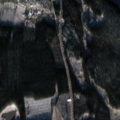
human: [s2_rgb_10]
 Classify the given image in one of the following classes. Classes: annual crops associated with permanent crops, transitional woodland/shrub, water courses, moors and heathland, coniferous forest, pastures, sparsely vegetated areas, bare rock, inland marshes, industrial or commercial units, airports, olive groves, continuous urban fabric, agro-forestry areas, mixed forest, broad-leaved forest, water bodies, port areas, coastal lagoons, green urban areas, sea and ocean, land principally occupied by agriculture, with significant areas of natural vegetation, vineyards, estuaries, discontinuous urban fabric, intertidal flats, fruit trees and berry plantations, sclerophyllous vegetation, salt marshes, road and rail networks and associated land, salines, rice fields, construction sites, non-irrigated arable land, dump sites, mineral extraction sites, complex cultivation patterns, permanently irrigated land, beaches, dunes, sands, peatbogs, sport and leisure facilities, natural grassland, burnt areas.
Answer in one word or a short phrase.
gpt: coniferous forest, mixed forest, transitional woodland/shrub